Question: when I drag highchart and pull the chart to right ,I can not reach to left corner of chart
like this image below
always remain space between 'navigator' and the left arrow

here is fiddle <URL>
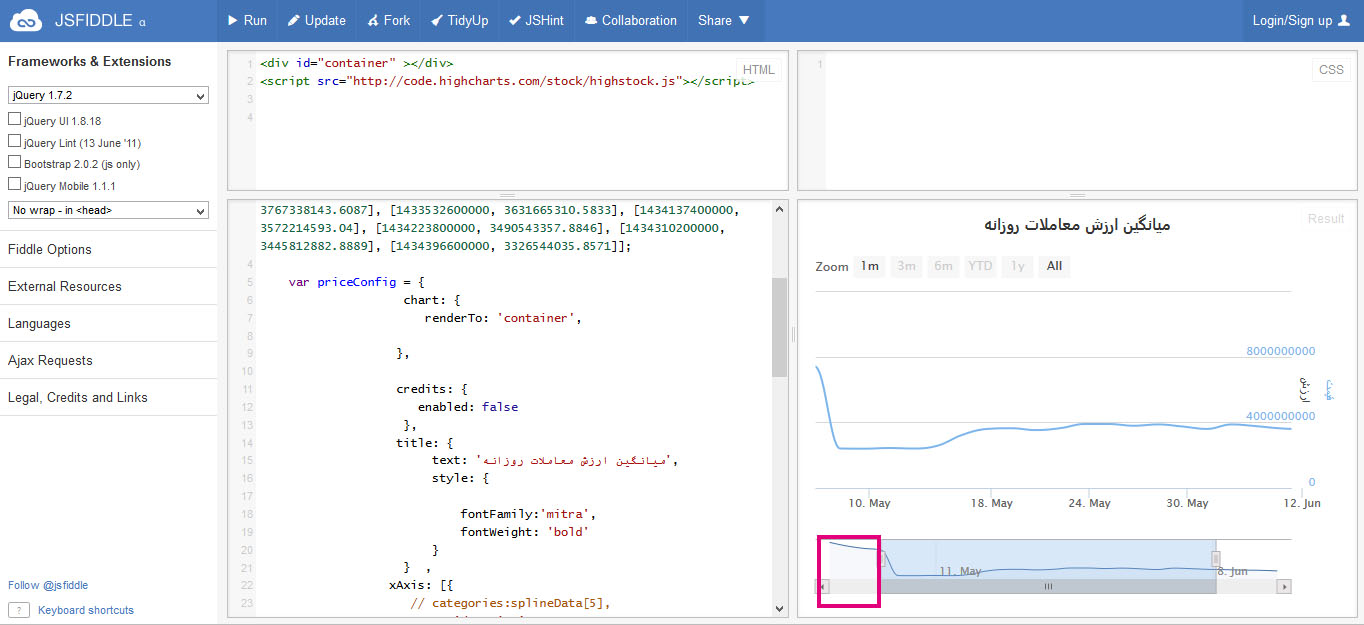
Answer: I set ordinal:false in xAsix and the problem was resolve